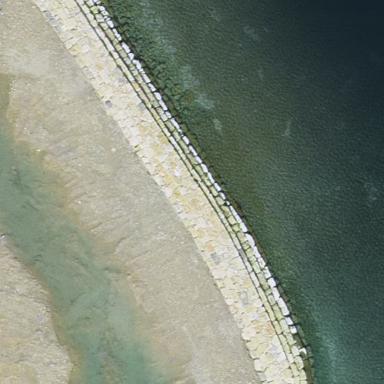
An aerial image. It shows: Breakwater structure.